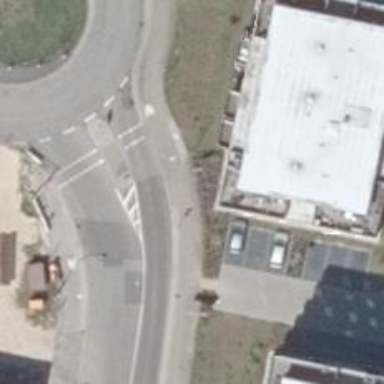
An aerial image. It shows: Asphalt path for cycling.